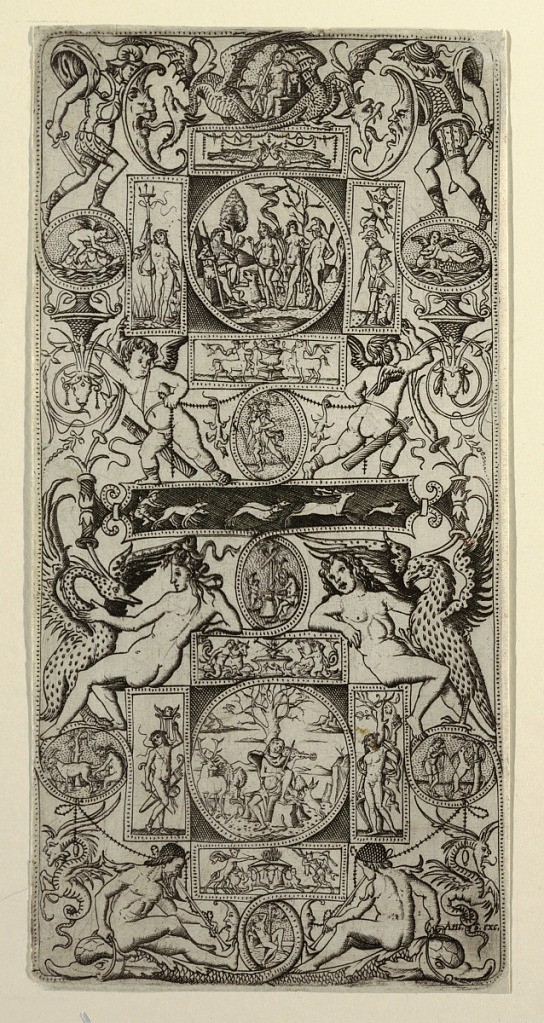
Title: Ornament Panel with Orpheus and the Judgment of Paris
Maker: Nicoletto da Modena, Italian, active 1500 – 1522
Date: ca. 1507
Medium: Engraving on laid paper
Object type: Print
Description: Vertical rectangle showing fully decorated sheet with many figures, including two nymphs with birds, a roundel showing the Judgment of Paris and another showing Apollo playing the violin.